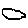
Label: cloud